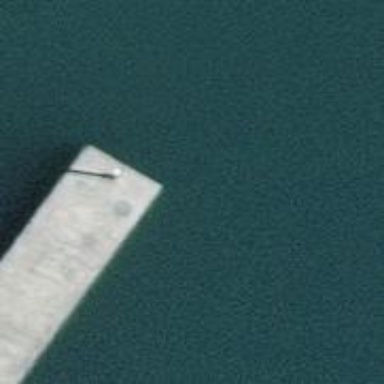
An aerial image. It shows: Man-made pier.